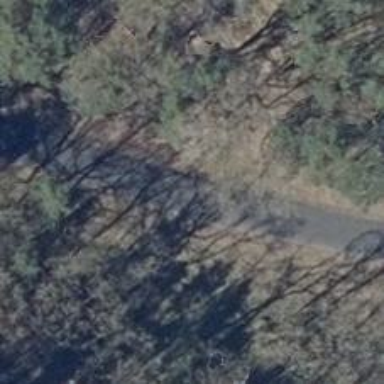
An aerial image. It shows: Asphalt road classified as tertiary.